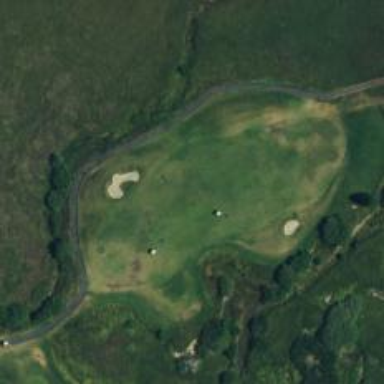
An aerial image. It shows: Golf hole.